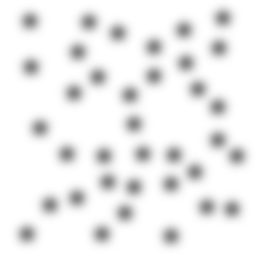
Squares: 0
Triangles: 0
Stars: 36
Total shapes: 36